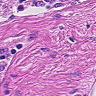
Metastatic tissue present: no